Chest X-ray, AP view. Patient: 76 years old, sex F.
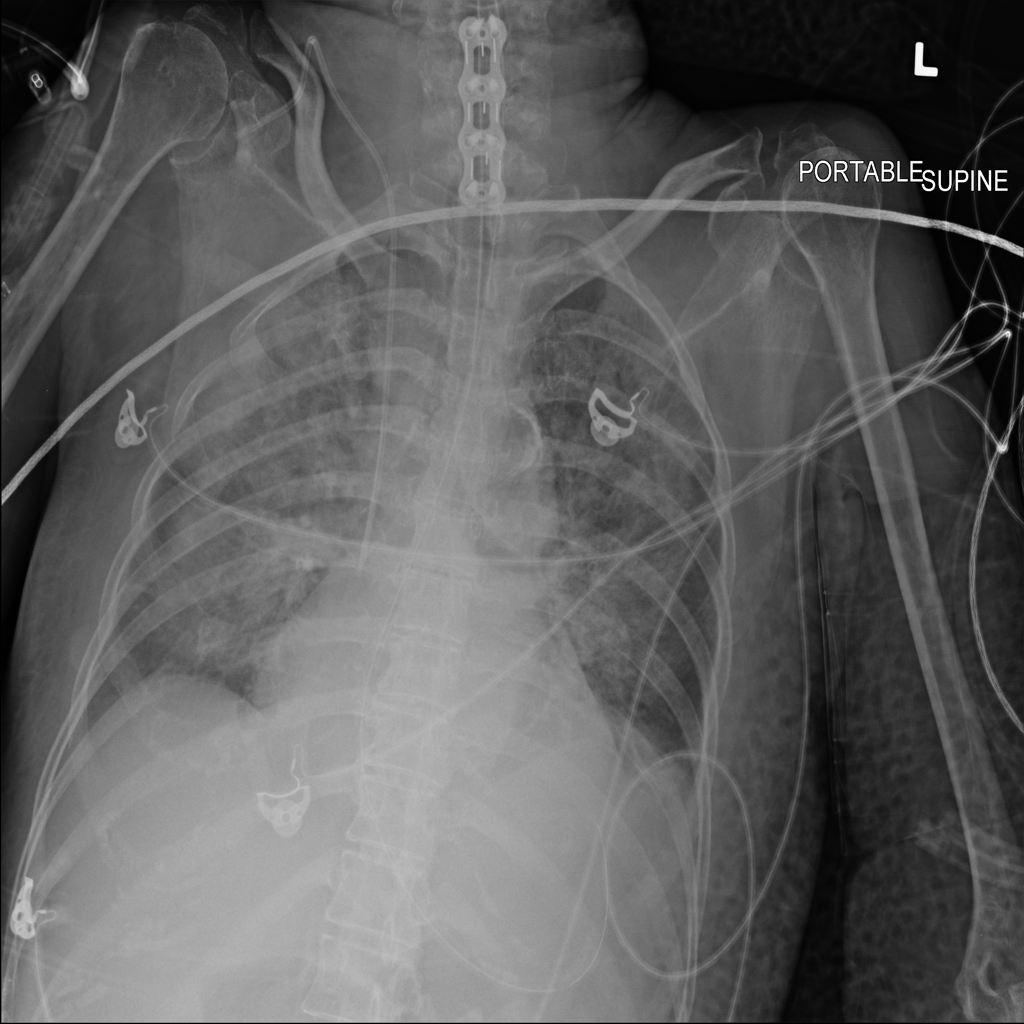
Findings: Infiltration